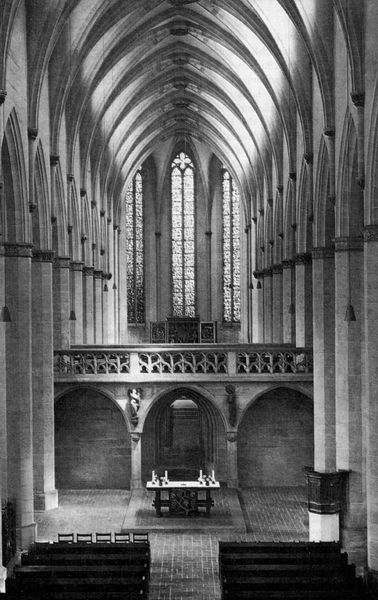
Titel: Predigerkirche zu Erfurt
Standort: Erfurt (EU - D - Thüringen)
Schlagwörter: fenster, glas, grau, pfeiler, schwarz, säulen, tisch, weiss, stein, innenraum, kirche, boden, gotik, bogen, empore, ornamente, verzierung, kerzen, tor, bögen, gewölbe, dom, altar, bänke, kirchenschiff, lettner, mittelgang, mittelschiff, glasfenster, kanzel, spitzbögen, chor, gothik, maßwerk, kriche, rundgang, seitenaltar